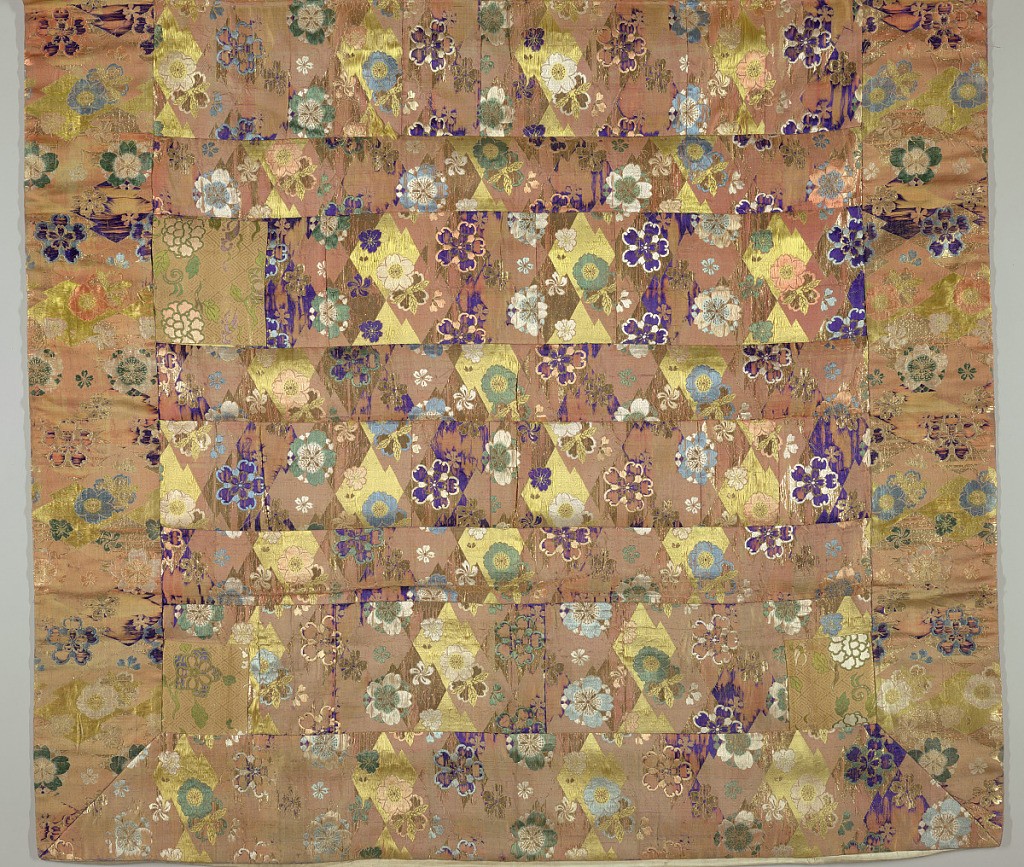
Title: Robe
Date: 18th century
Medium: silk, metallic thread Technique: woven
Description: Priest's robe of deep apricot-colored satin brocaded in brilliant flower design in blues, greens, yellow, purple, white, and gilded paper. The technique is known as "kara ori," a brocading with threads floated on the surface. Made in squares and pieces to simulate patches for a Buddhist priest's robe.